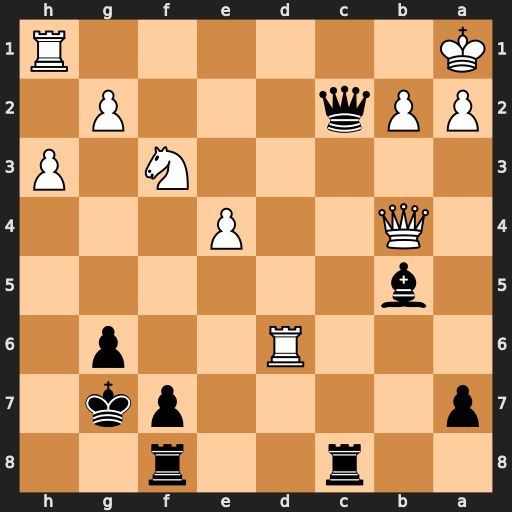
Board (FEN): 2r2r2/p4pk1/3R2p1/1b6/1Q2P3/5N1P/PPq3P1/K6R
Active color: b
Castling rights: -
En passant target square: -
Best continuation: Qc1+ Rxc1 Rxc1#